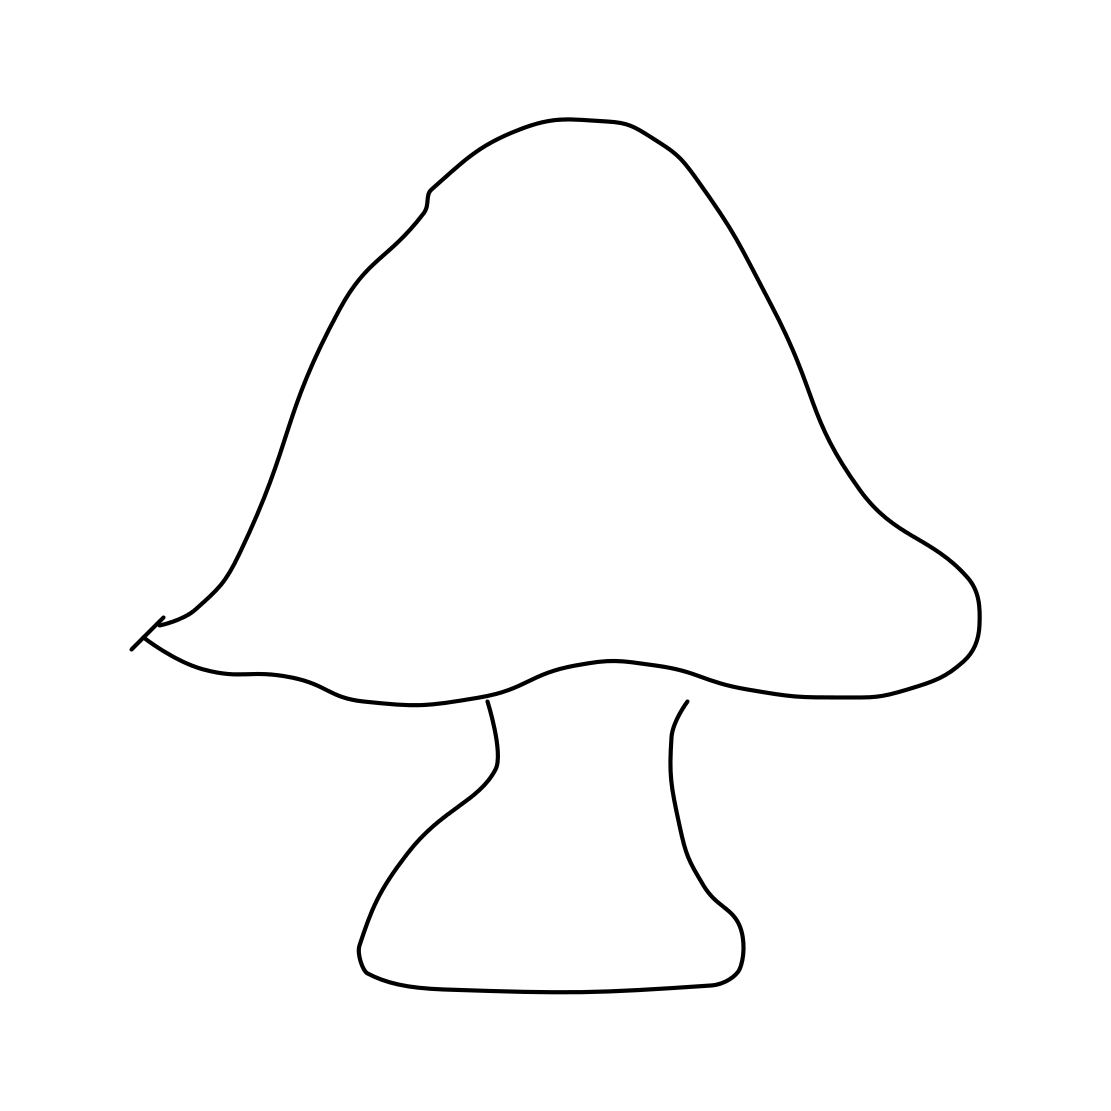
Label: mushroom